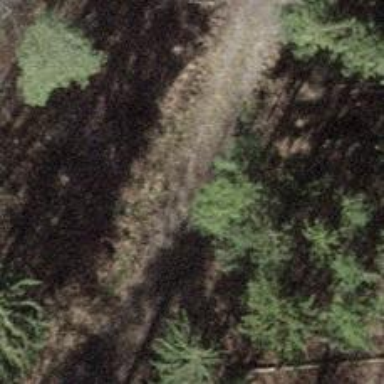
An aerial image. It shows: Track with grade 3 pebblestone surface.